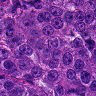
Metastatic tissue present: yes